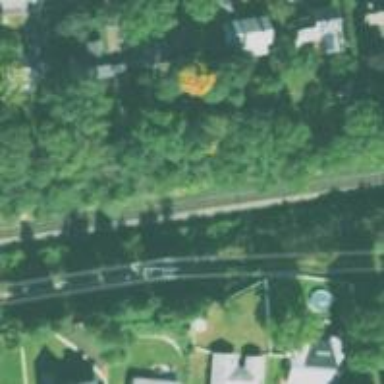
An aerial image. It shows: Service road designed for powerline access.